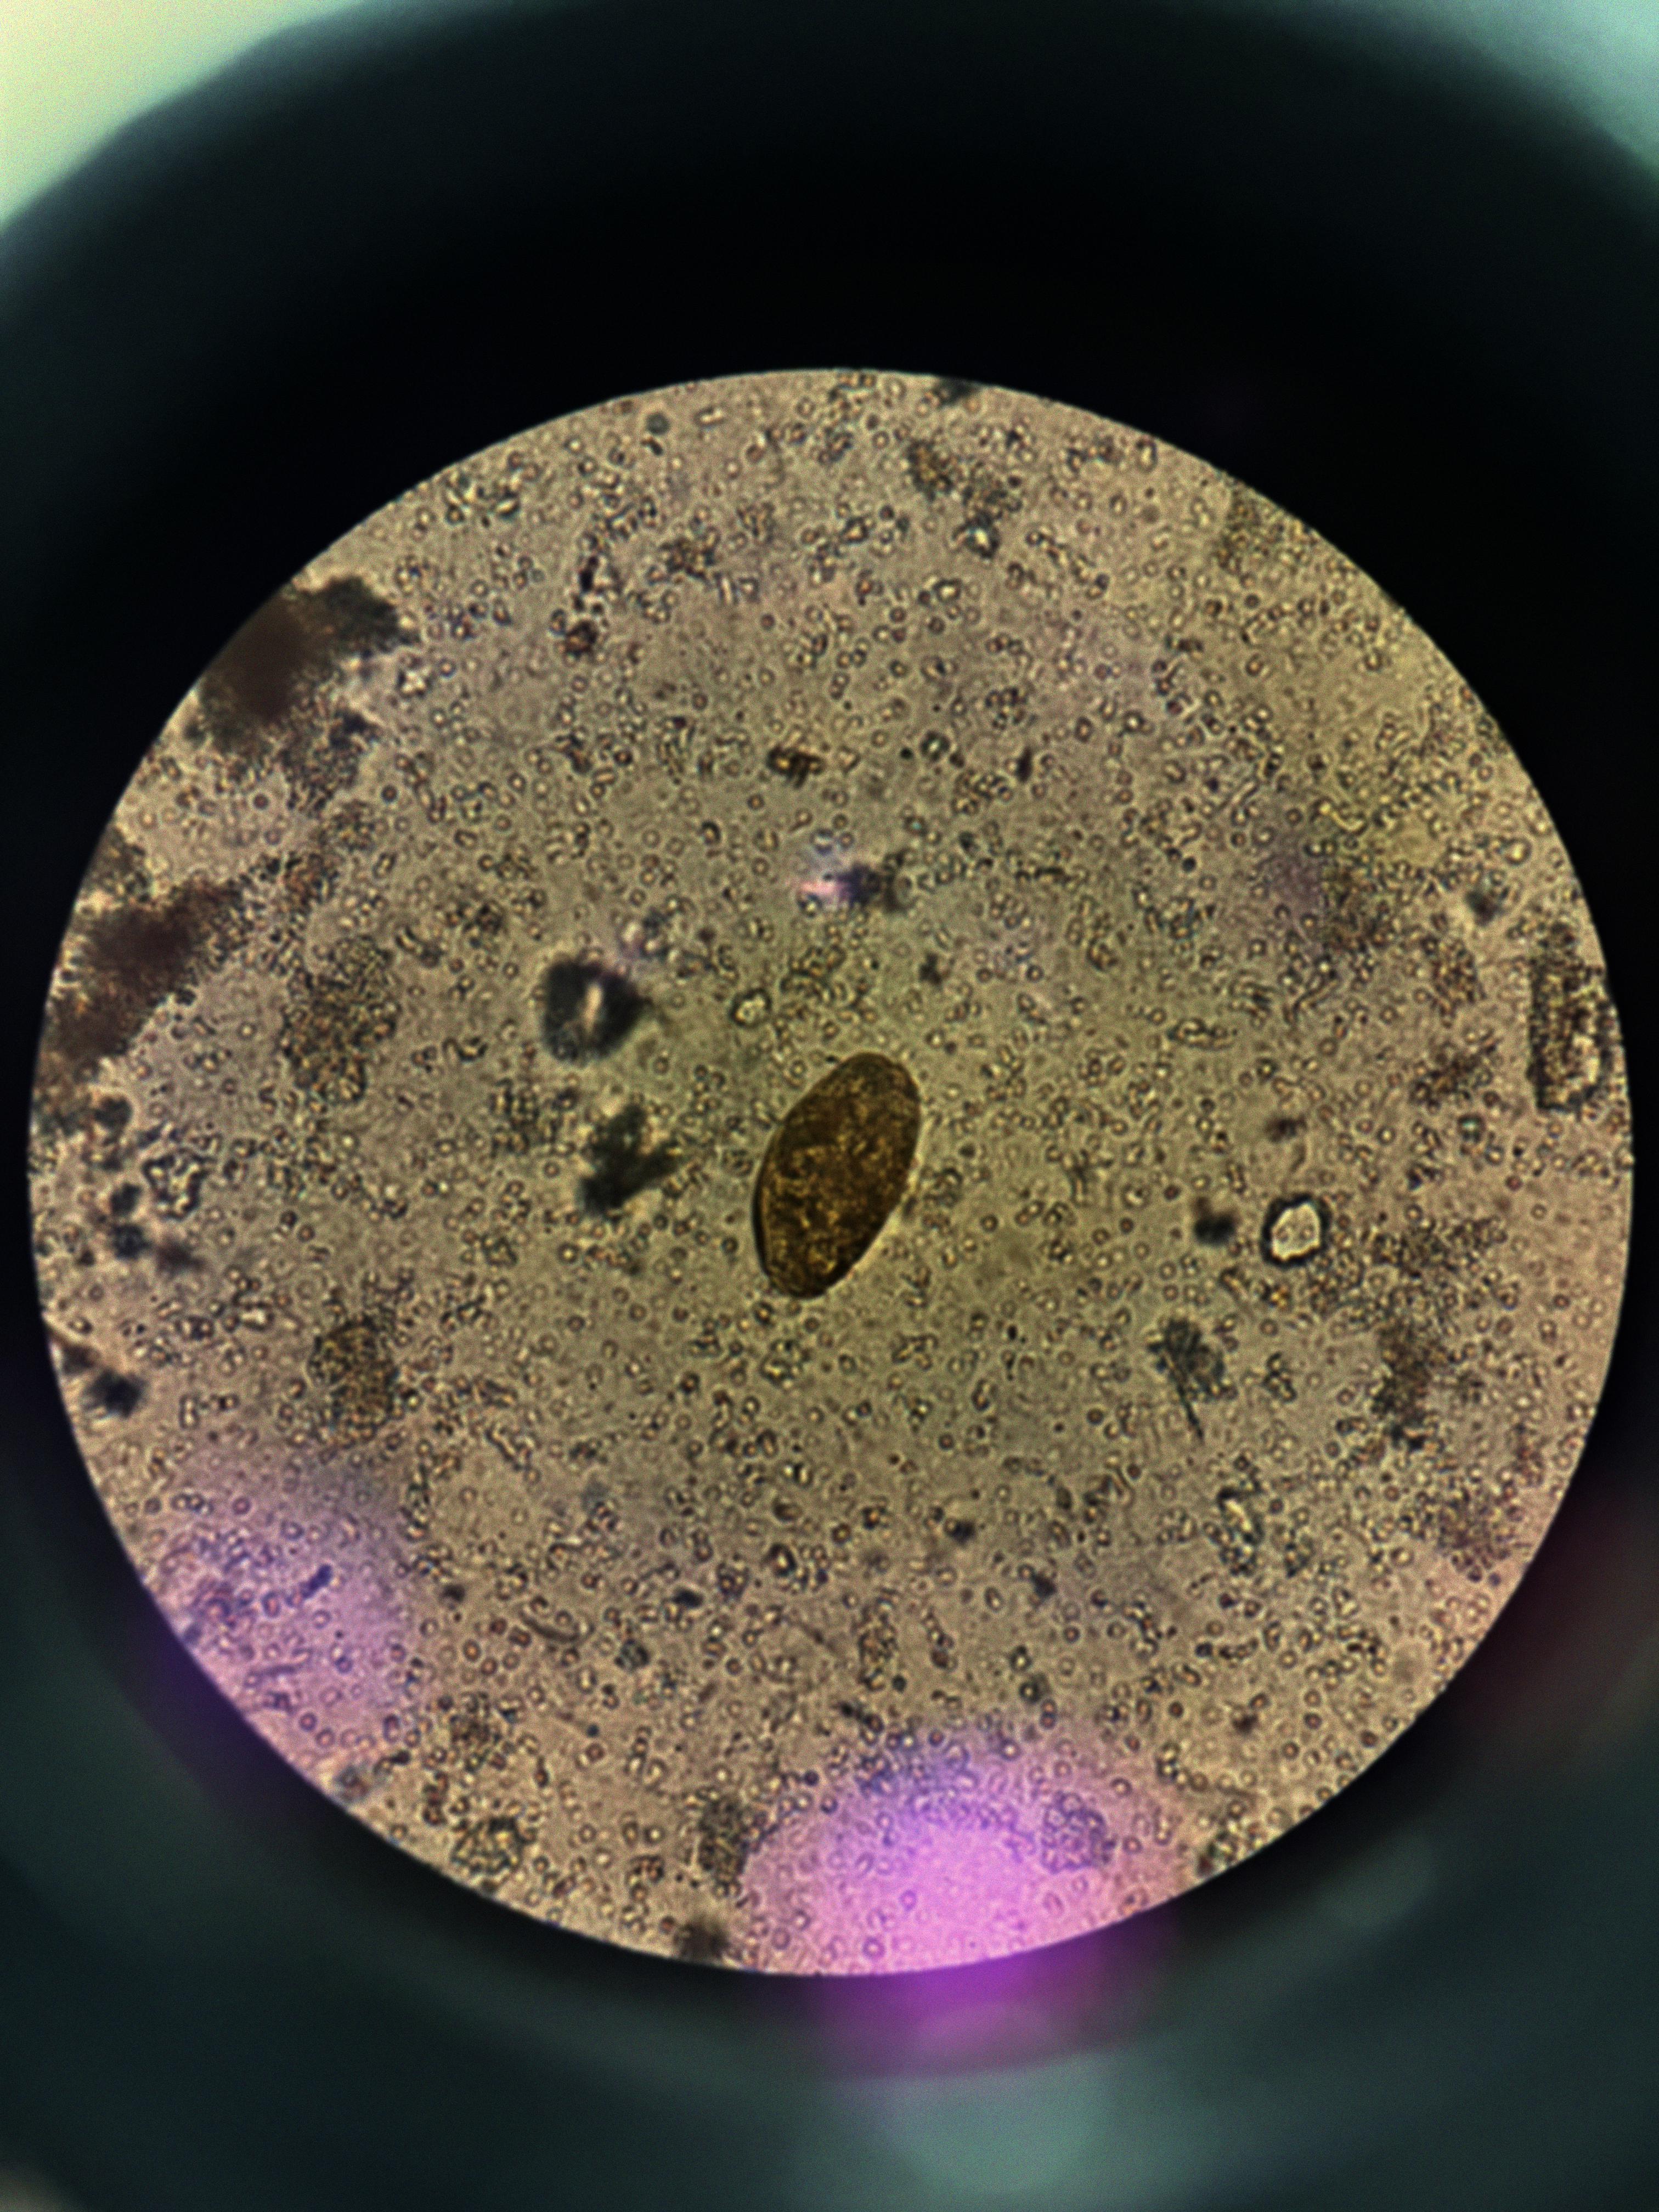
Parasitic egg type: Paragonimus spp